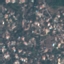
Label: Residential